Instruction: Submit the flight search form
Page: home
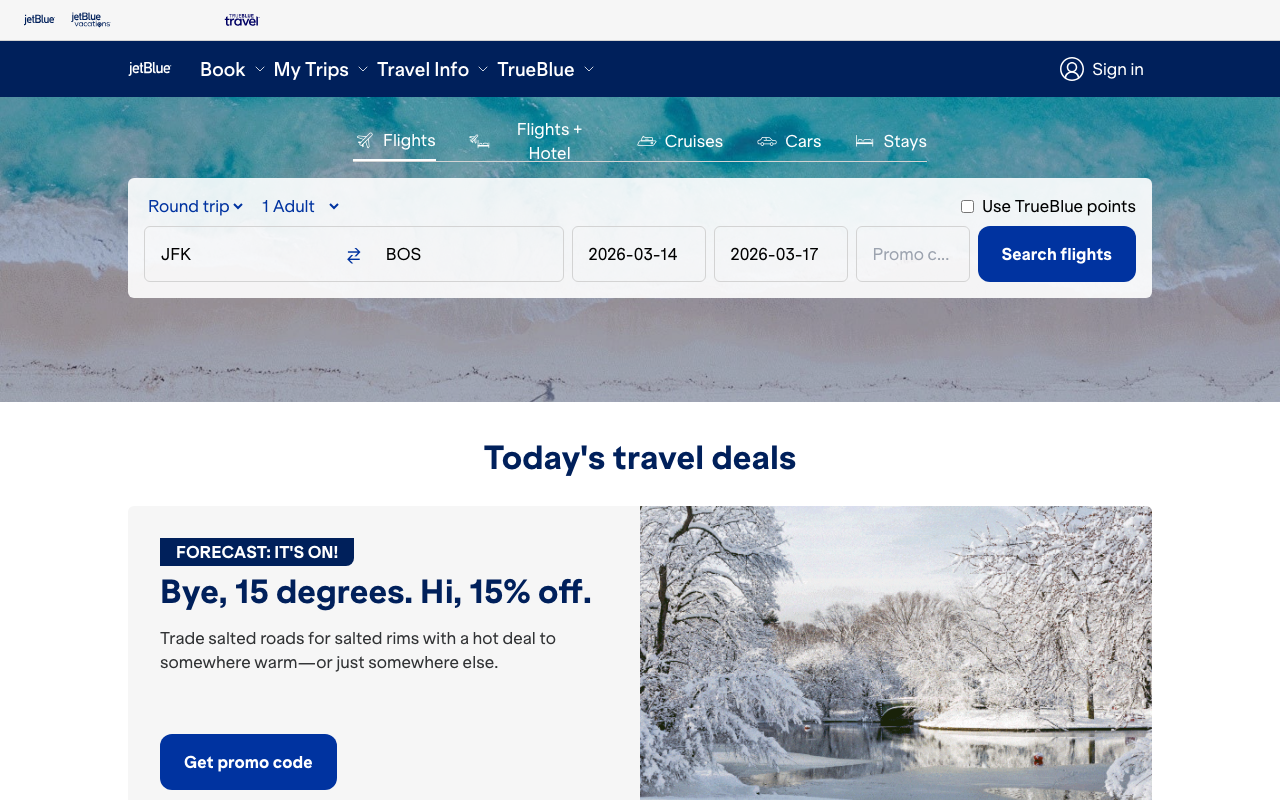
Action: click